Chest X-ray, PA view. Patient: 47 years old, sex M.
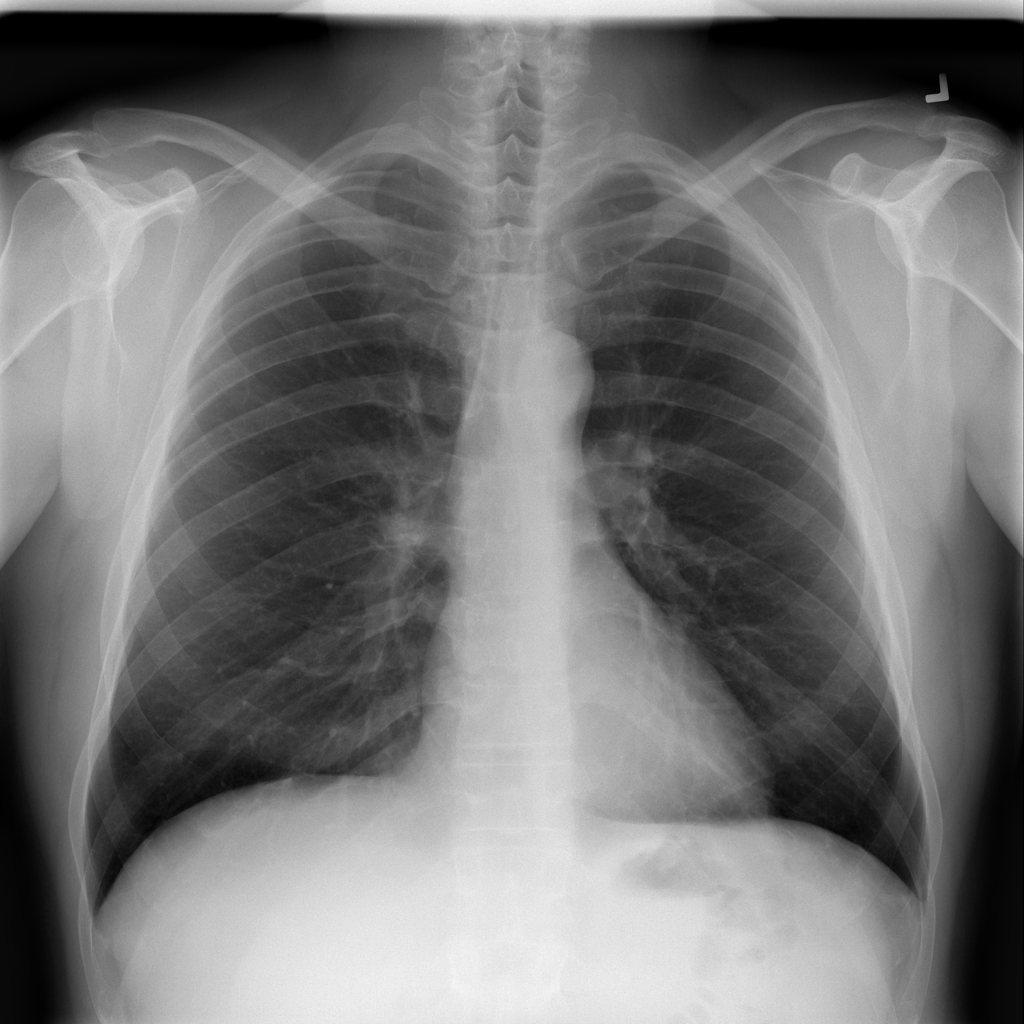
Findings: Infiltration